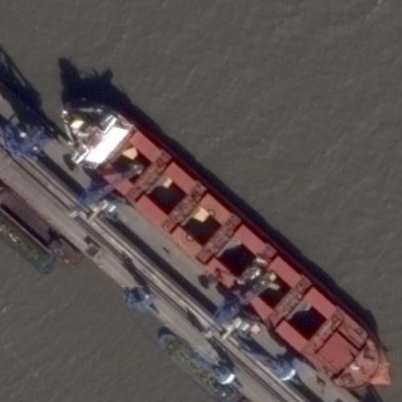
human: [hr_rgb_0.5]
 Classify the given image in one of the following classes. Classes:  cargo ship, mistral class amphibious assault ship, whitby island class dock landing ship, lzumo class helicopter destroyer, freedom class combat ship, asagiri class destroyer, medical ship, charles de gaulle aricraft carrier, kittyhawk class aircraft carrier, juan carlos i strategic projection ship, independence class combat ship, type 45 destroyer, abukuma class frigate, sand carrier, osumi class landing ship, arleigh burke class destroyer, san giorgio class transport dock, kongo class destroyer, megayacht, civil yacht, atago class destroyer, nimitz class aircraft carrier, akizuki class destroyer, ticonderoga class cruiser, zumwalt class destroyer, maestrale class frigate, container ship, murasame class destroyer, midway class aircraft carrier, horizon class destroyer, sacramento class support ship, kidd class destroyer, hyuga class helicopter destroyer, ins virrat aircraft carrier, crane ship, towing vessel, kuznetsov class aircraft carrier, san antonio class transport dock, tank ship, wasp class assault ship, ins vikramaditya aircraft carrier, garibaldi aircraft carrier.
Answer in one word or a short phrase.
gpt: Cargo ship